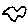
Label: cloud